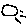
Label: sun